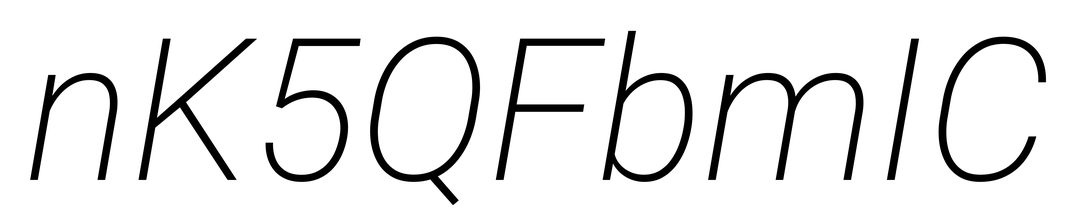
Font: Roboto-Italic_ExtraLight_Italic